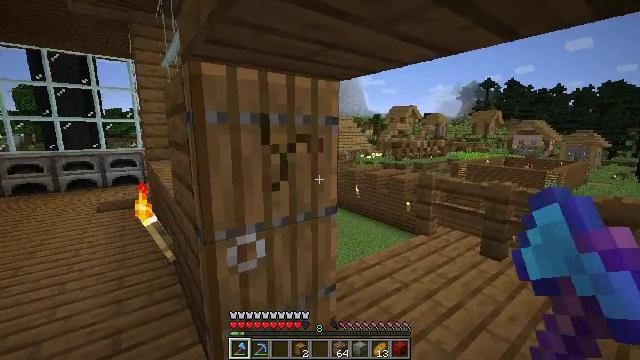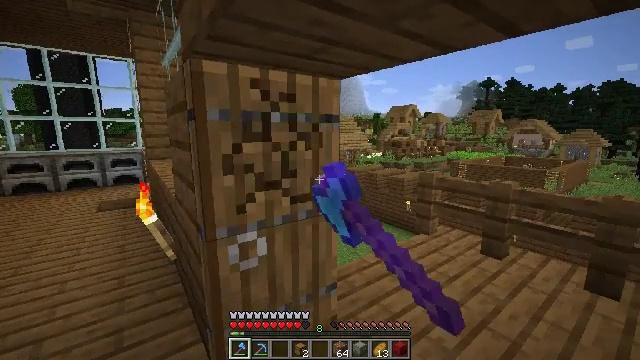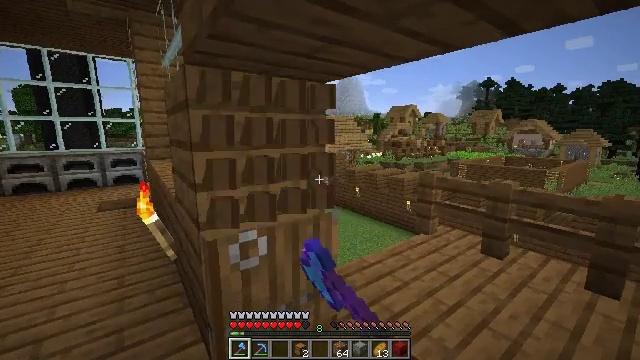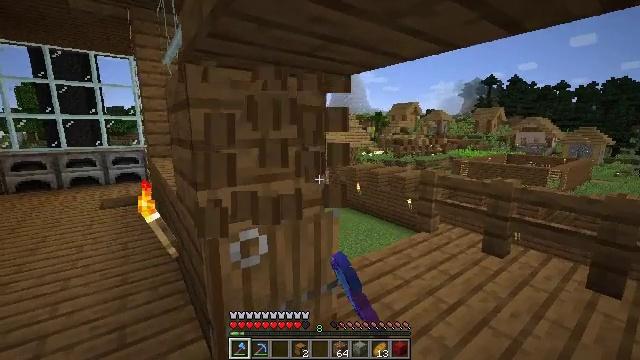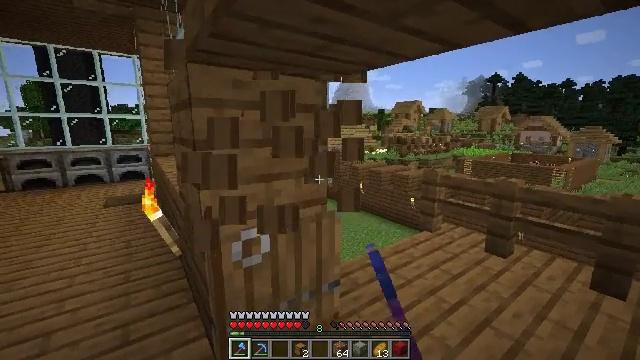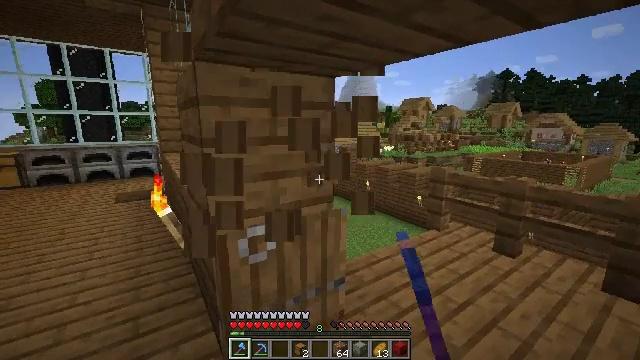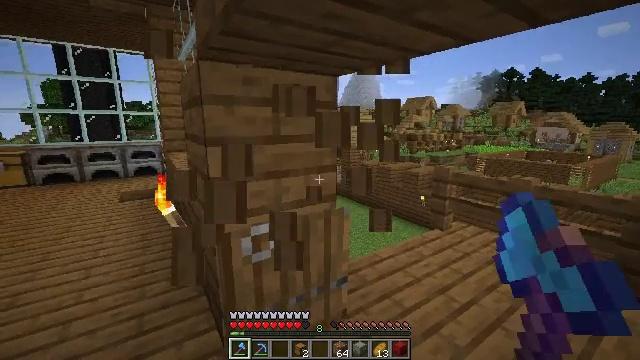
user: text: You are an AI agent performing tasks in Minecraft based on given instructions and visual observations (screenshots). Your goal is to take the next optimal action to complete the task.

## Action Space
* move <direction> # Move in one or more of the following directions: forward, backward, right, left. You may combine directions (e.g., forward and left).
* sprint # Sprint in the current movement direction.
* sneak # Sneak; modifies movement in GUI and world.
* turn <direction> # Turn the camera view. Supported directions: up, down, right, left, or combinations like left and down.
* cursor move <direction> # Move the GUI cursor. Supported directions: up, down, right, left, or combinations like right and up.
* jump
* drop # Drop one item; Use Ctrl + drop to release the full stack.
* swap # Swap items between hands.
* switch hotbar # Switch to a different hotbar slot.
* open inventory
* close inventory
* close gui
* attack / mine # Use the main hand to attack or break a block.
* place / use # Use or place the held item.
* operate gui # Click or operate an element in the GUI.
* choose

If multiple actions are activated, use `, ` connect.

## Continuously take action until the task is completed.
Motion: motion action
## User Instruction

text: Attack the spruce door to gather it.
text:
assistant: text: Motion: attack / mine
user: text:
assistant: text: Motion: attack / mine
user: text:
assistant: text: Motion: move right
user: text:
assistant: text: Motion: move right
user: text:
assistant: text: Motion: move right, turn left
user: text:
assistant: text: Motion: no_op
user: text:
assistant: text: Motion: no_op